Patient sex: M
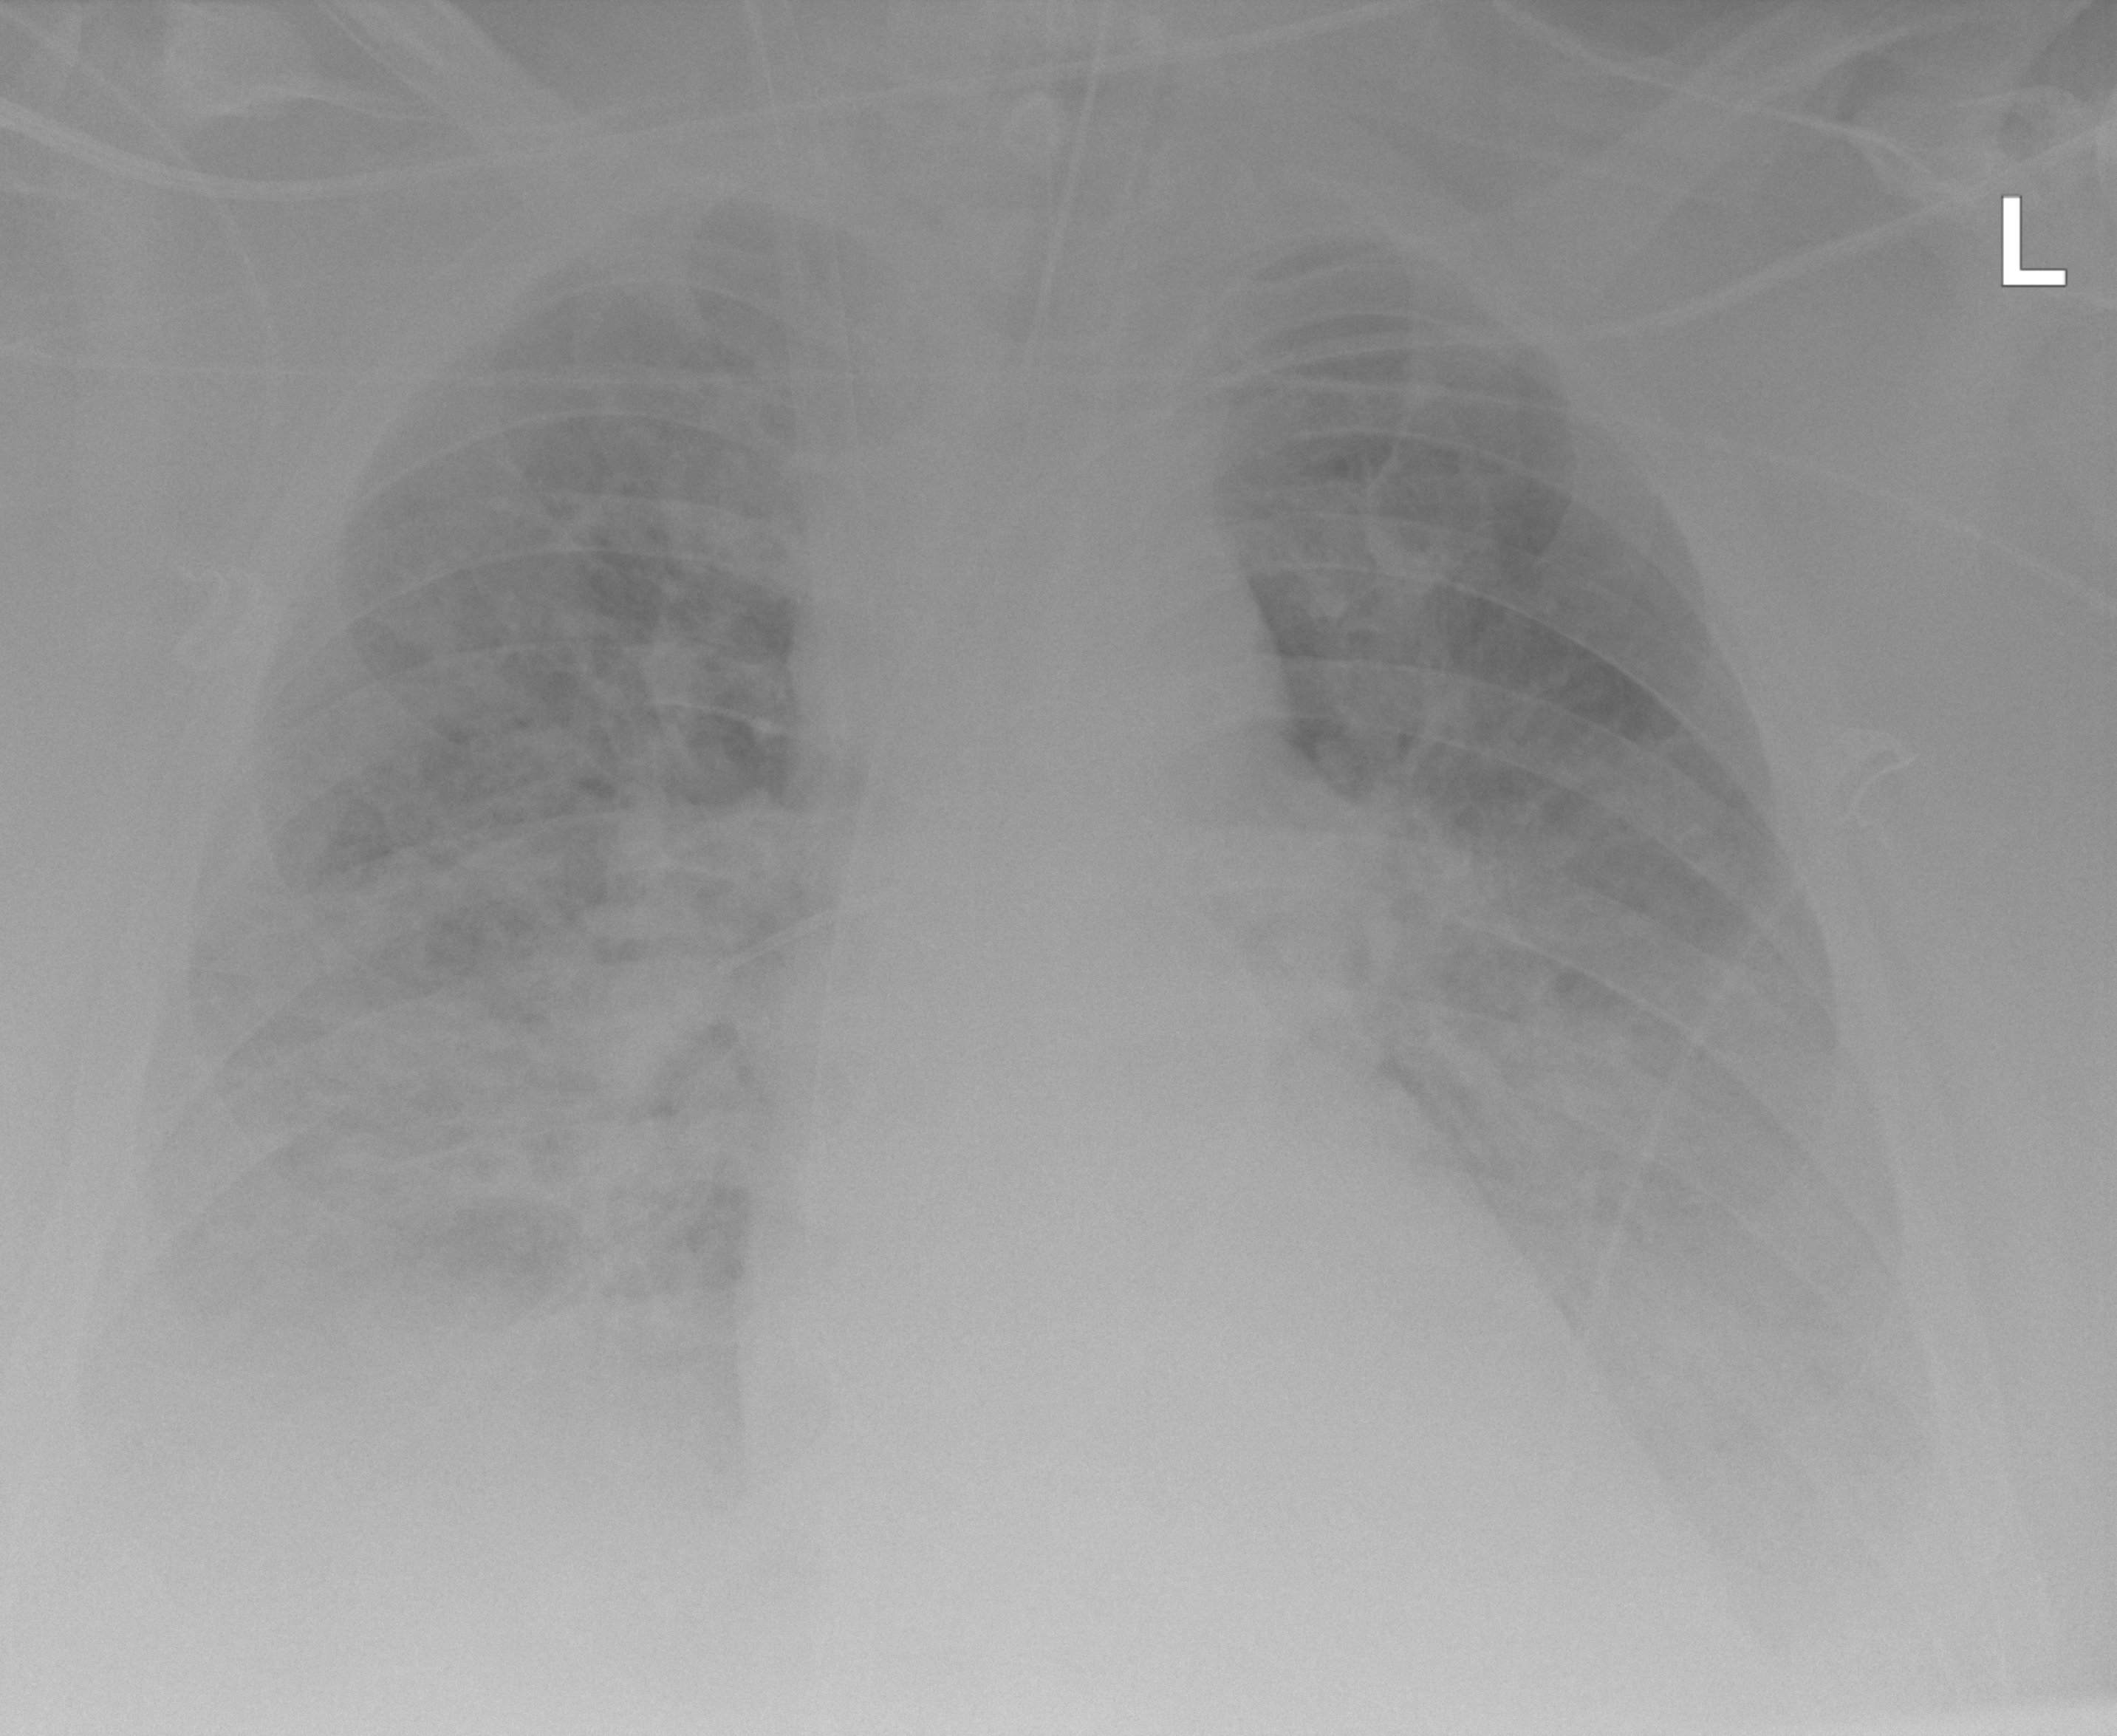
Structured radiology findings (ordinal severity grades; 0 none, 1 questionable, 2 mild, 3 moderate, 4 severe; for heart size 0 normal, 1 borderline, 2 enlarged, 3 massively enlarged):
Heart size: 0
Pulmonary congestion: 3
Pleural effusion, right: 3
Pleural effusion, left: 3
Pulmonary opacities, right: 2
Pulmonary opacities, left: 2
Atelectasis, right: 3
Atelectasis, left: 2